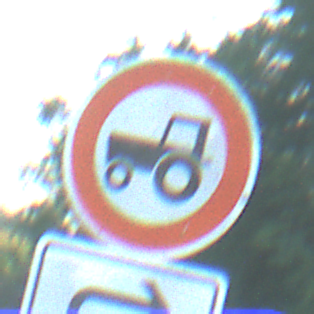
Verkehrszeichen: VerbotKraftfahrzeugeZuegeNichtSchneller25
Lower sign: RichtungsangabeDurchPfeile5
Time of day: MorningAfternoon
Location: Outdoor (RoadRail)
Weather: Clear
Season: NotSpecified
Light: Natural